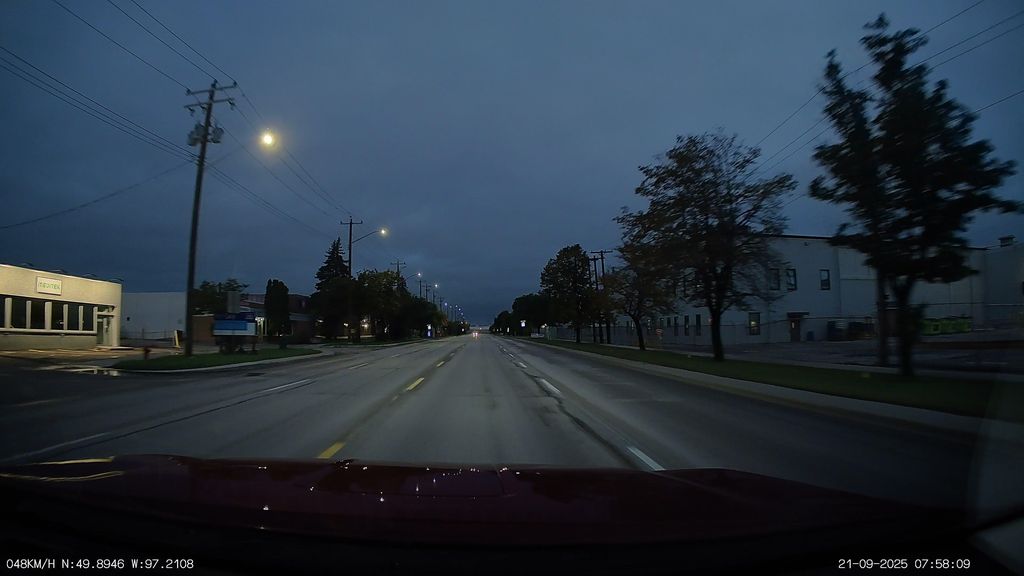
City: winnipeg